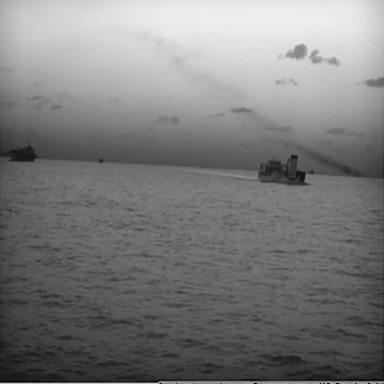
There are two liners in the infrared image.